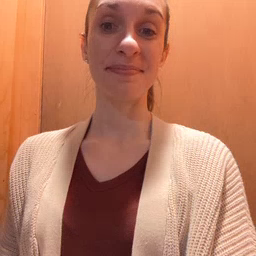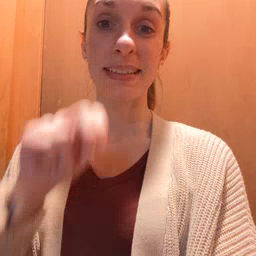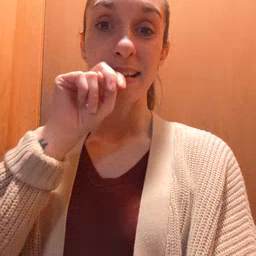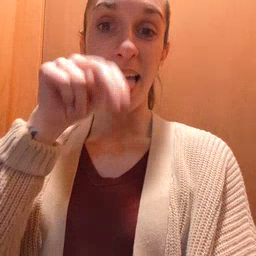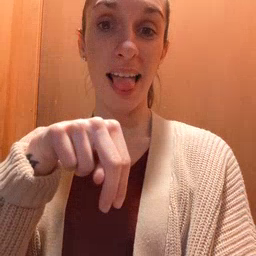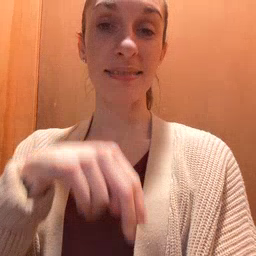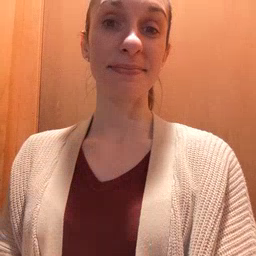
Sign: tongue